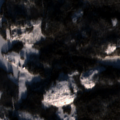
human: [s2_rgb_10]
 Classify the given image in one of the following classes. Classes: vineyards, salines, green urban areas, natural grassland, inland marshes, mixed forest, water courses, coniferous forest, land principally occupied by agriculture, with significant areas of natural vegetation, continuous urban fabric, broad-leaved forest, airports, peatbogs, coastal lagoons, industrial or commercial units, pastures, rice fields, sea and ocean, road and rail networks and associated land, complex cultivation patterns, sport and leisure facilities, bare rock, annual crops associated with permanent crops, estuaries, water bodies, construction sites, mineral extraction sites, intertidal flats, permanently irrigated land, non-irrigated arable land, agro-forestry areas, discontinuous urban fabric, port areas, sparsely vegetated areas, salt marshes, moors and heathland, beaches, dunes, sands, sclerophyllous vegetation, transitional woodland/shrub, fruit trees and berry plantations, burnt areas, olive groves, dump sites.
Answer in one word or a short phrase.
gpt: coniferous forest, mixed forest, transitional woodland/shrub, water bodies